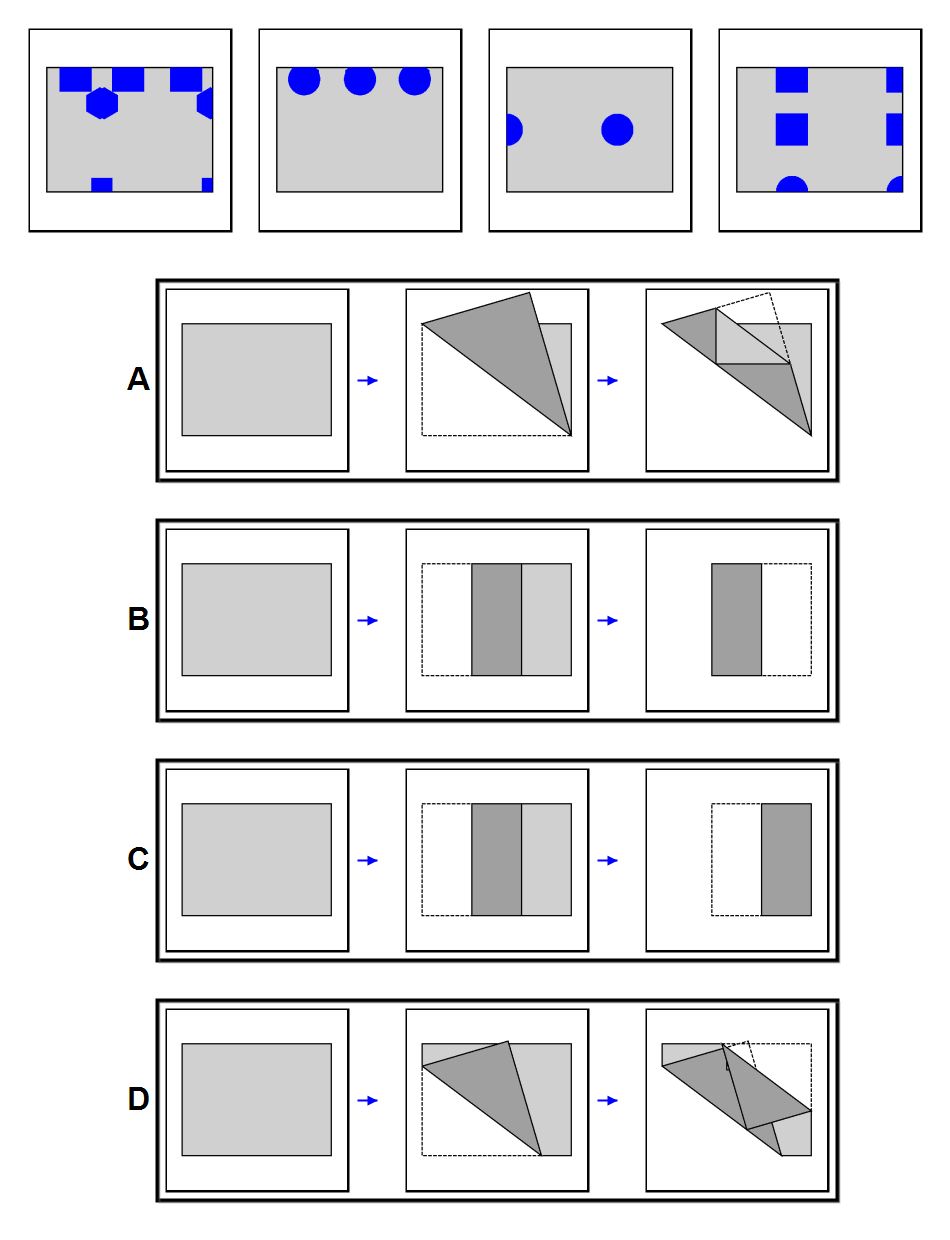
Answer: B